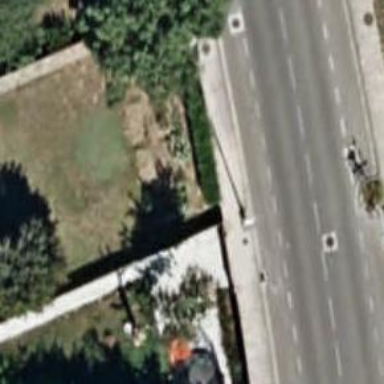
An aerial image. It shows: Sidewalk.